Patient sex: M
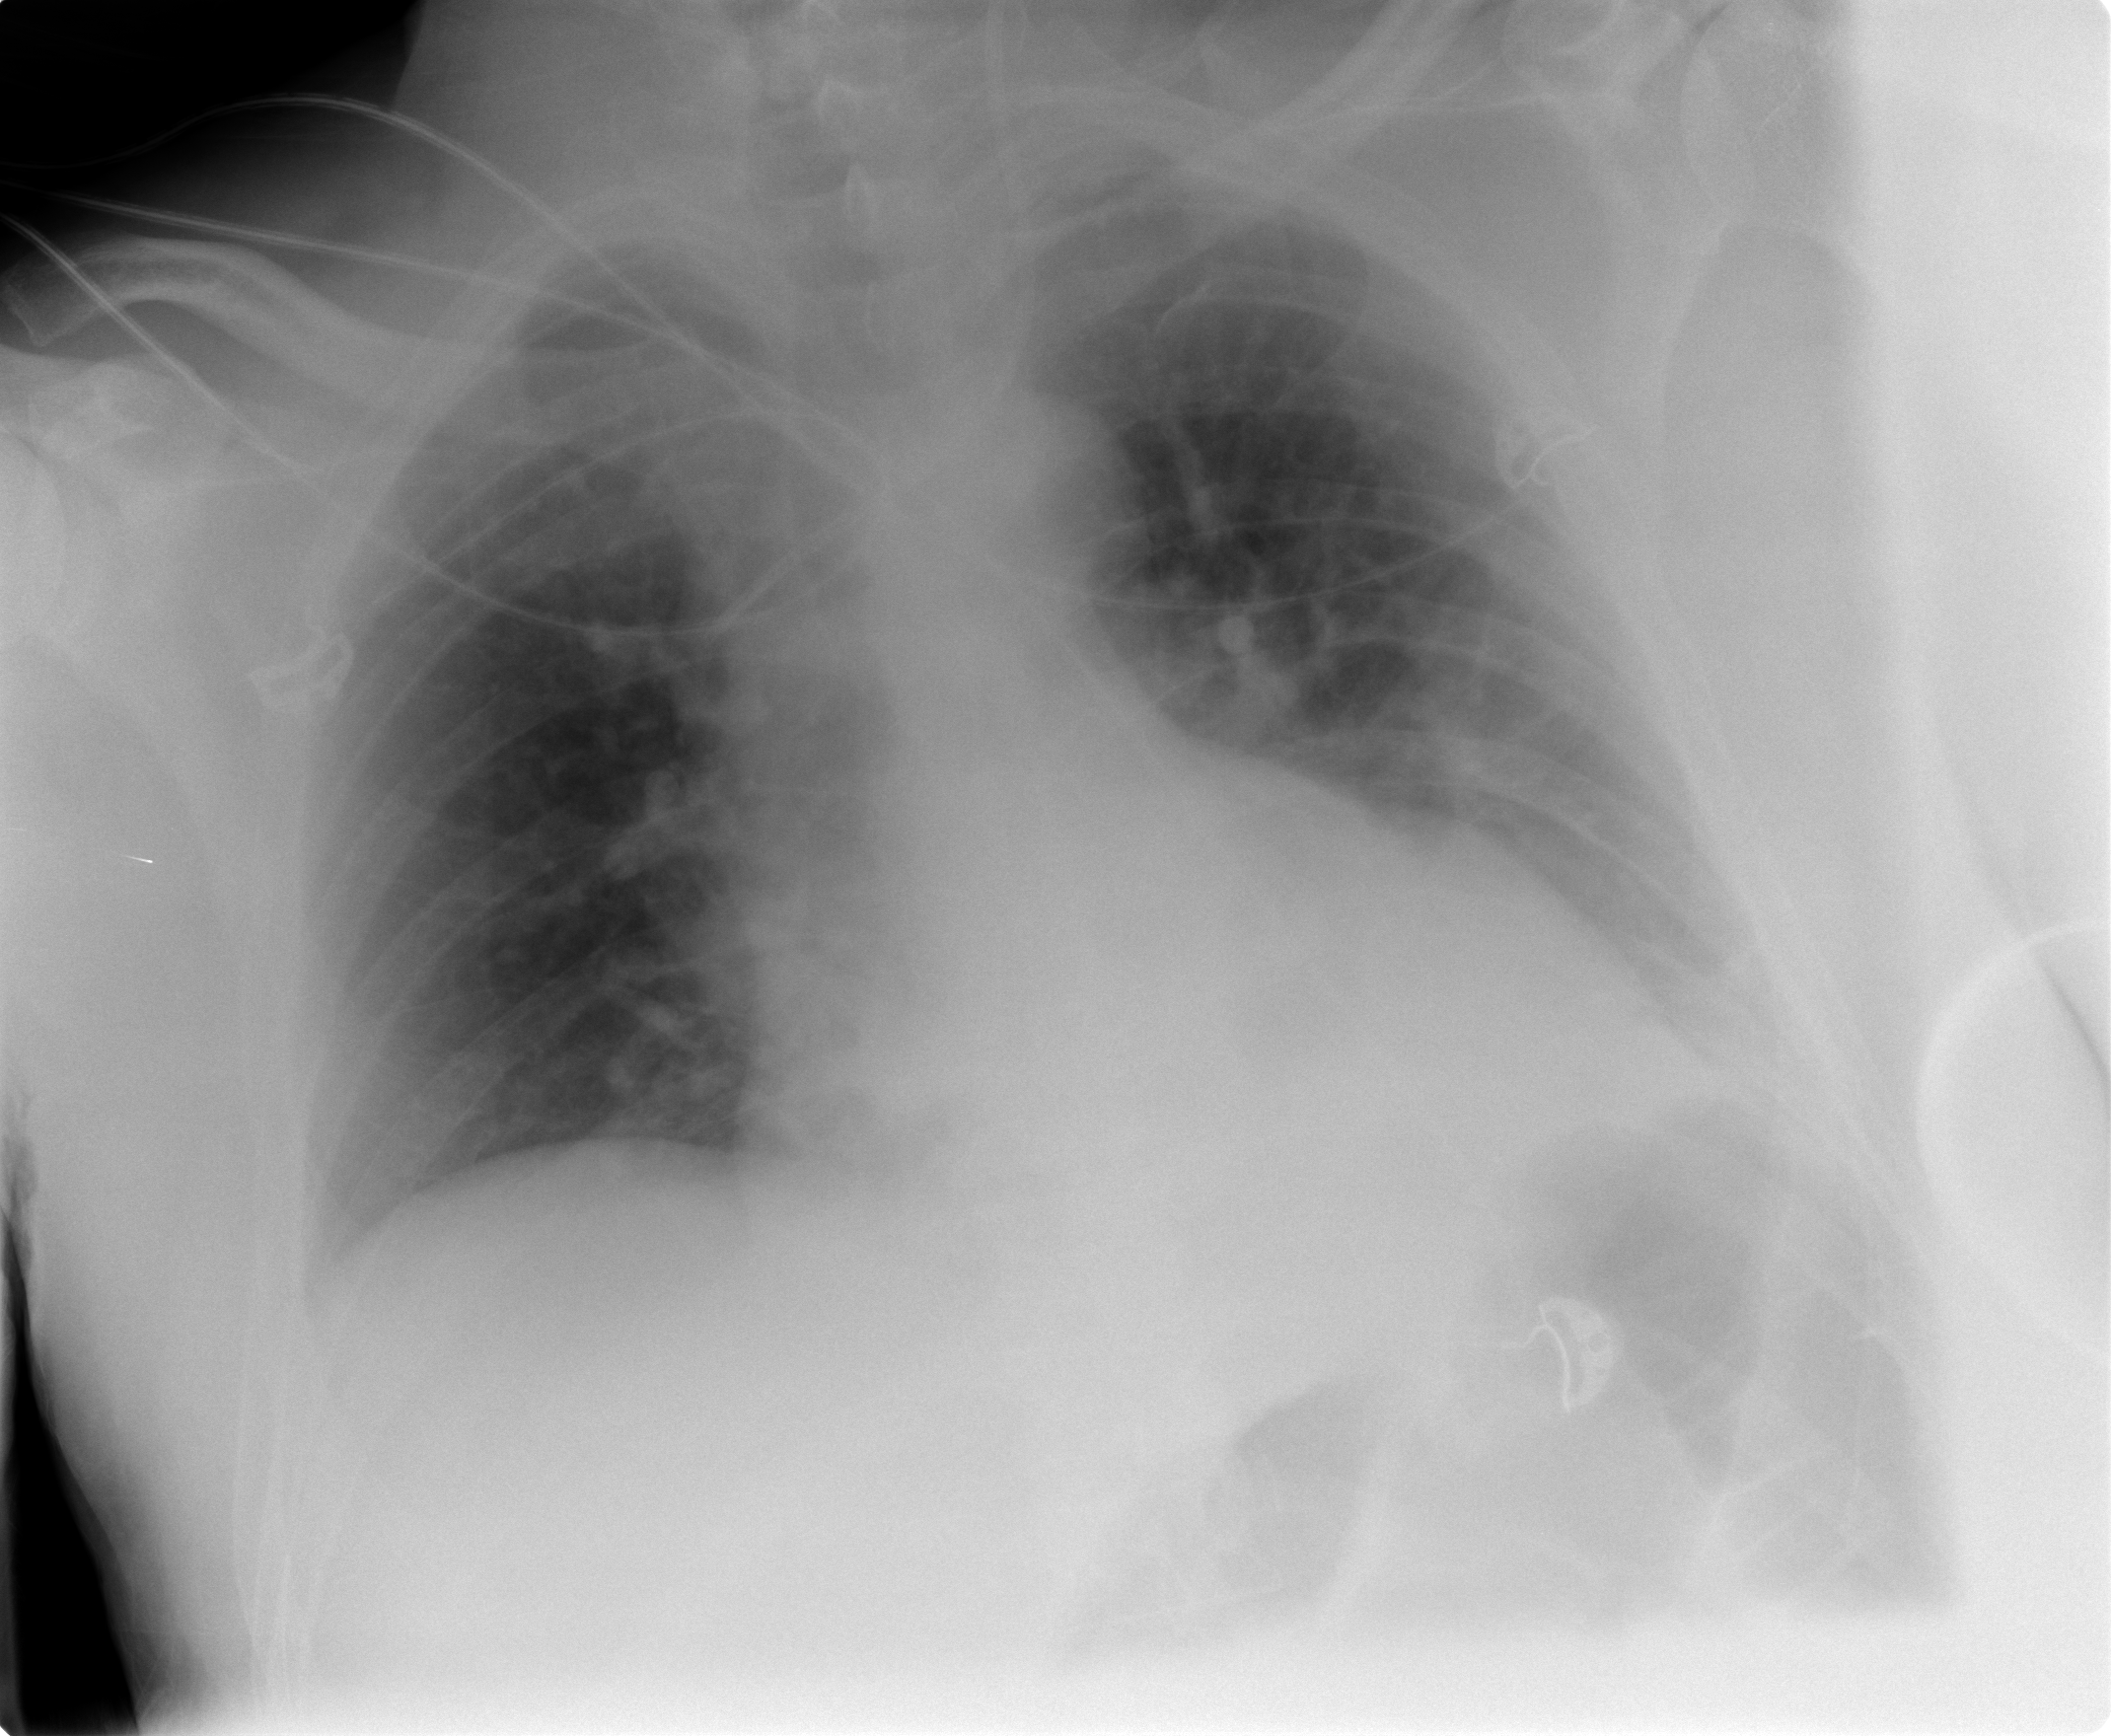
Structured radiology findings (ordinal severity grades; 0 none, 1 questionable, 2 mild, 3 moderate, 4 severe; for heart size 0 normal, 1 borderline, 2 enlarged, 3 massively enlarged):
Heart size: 1
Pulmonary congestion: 2
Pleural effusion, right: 0
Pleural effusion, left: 1
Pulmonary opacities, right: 0
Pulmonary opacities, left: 0
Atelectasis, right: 2
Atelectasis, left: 2